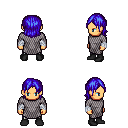
a pixel art fantasy rpg character, male body template, human, tanned skin, chain mail, metal pants, blue long bangs hairstyle, white cloth bandages, black shoes, four views (front, back, left, right), 2x2 character sprite sheet, small pixel art, hard edges, no anti-aliasing